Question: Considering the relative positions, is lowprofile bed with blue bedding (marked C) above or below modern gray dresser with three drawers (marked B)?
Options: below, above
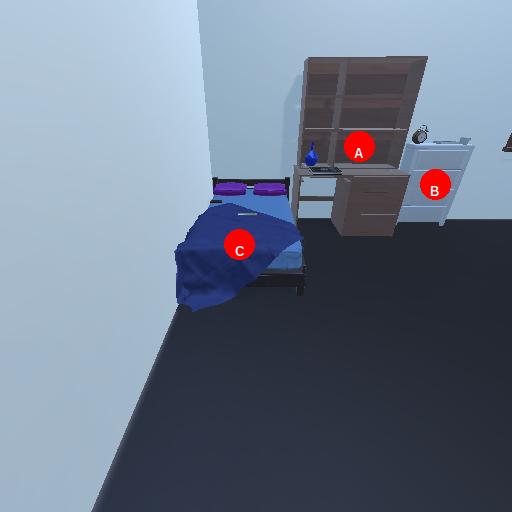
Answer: below